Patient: sex M, age 32
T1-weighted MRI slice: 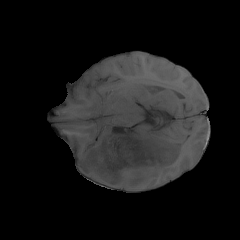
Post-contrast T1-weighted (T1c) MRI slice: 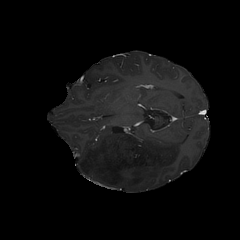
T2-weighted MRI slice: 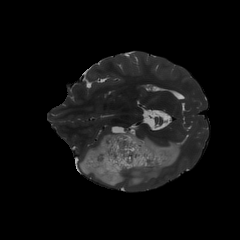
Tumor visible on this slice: yes
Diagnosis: Astrocytoma, IDH-mutant
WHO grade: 2